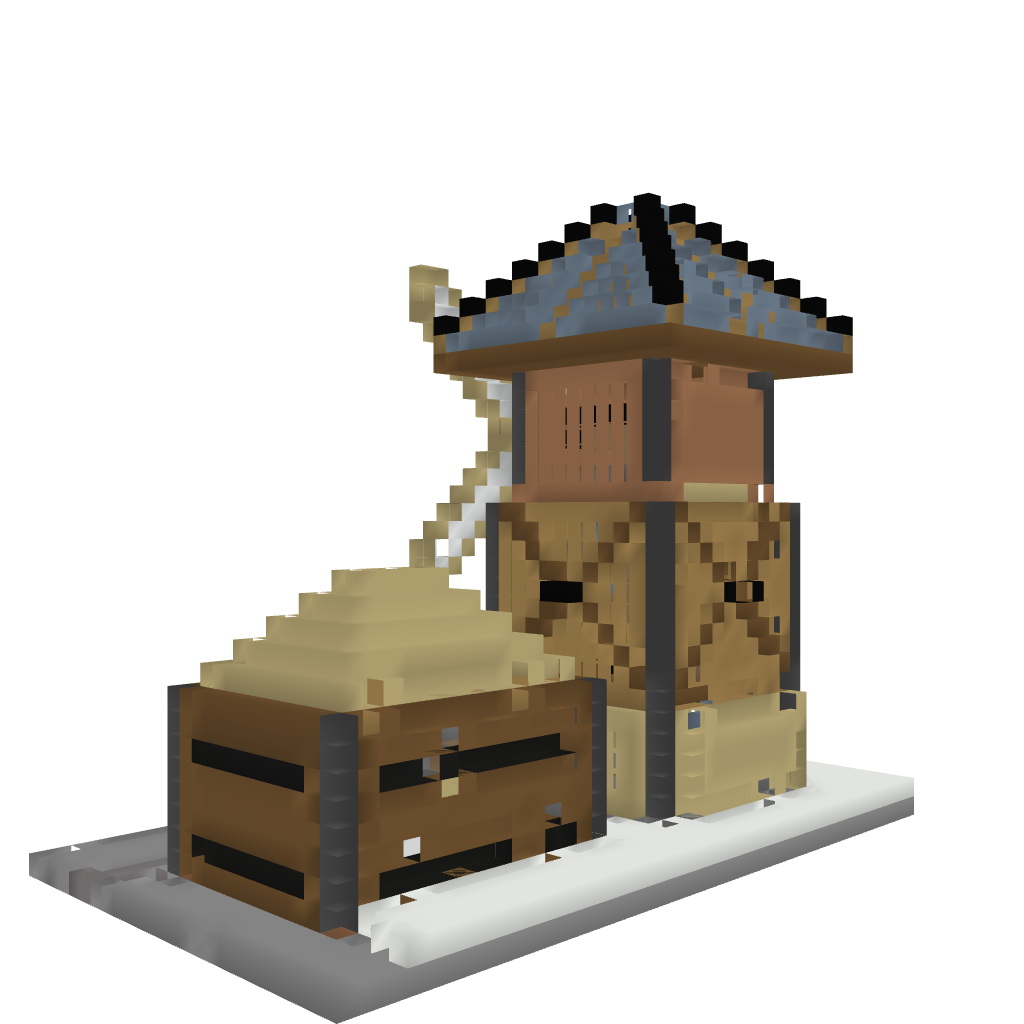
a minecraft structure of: Windmill with house